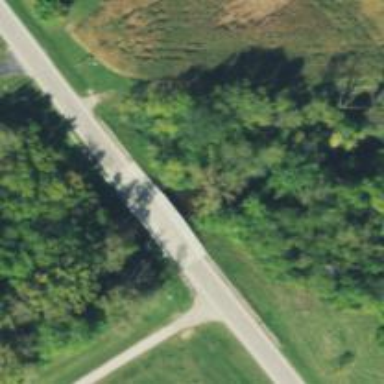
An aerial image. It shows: Secondary road with bridge.